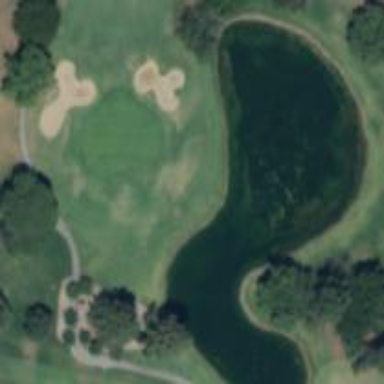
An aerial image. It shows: Water hazard in golf course. The hazard is natural water feature.